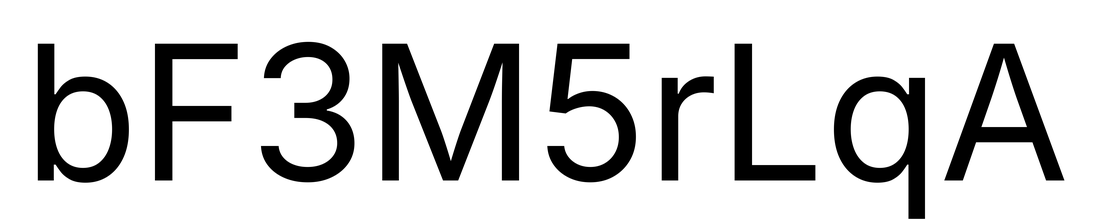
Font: Inter_Regular